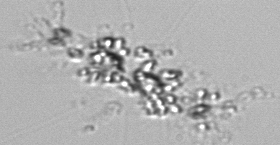
Label: Chaetoceros_didymus_TAG_external_flagellate